Interaction volume radius: 5 \u00c5
Interaction volume height: 15 \u00c5
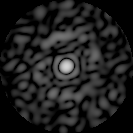
Disorder parameter: 0.842